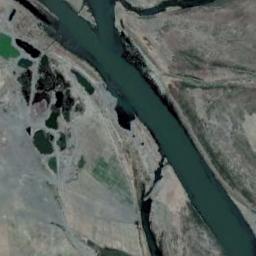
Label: river